Question: I am currently building a contact form. Code :
'''
<div id="contact_form">
<form action="contact.php" method="post">
<div class="contact_fields">
<div class="cf1">NAME</div>
<div class="cf2">
<input type="text" name="name" />
</div>
</div>
<div class="contact_fields">
<div class="cf1">EMAIL</div>
<div class="cf2">
<input type="text" name="name" />
</div>
</div>
<div class="contact_fields">
<div class="cf1">PHONE</div>
<div class="cf2">
<input type="text" name="name" />
</div>
</div>
</form>
</div>
'''
And The CSS :
'''
#contact_form
{
padding:12px 20px 10px 20px;
background:#f5f5f5;
overflow:hidden;
width:700px;
}
.contact_fields
{
width:580px;
margin-top:20px;
}
.cf1
{
width:80px;
float:left;
color:#333333;
font-family: Calibri, Candara, Segoe, "Segoe UI", Optima, Arial, sans-serif;
font-size:14px;
}
.cf2
{
width:280px;
float:left;
}
.cf2 input
{
height:25px;
width:280px;
}
'''
But the divs 'contact_fields' are coming inline,instead of div with a break(see the image I have attached.) Please offer me a solution
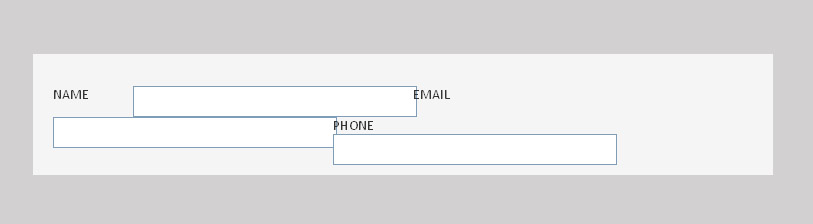
Answer: Get rid of your 'float: left;'
<URL>
'''
.cf2 {
width:280px;
float:left; <----Here
}
'''